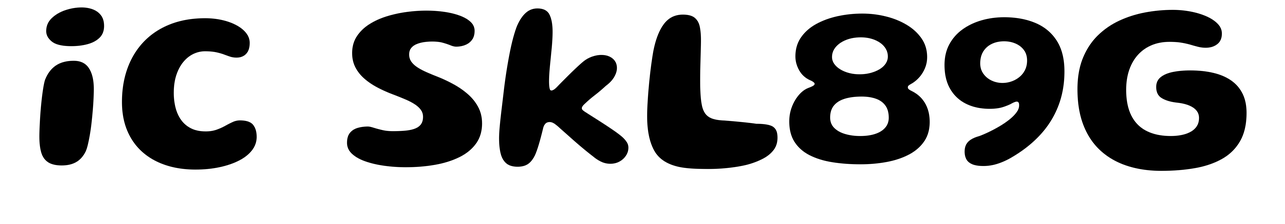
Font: Gluten_SemiBold